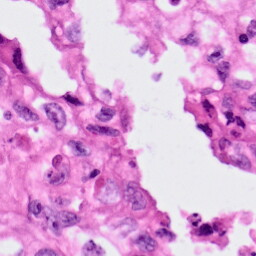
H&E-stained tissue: Lung